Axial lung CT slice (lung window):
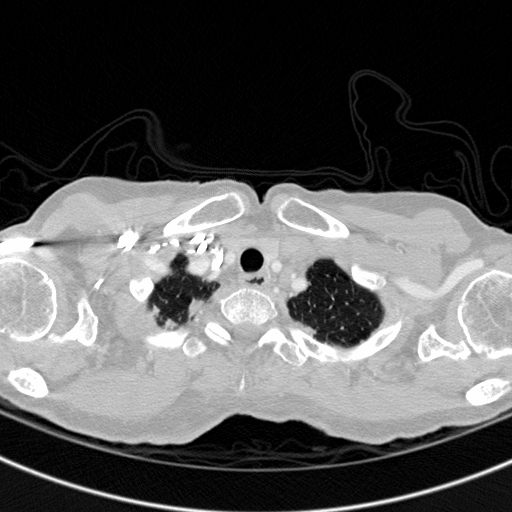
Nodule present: no